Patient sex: M
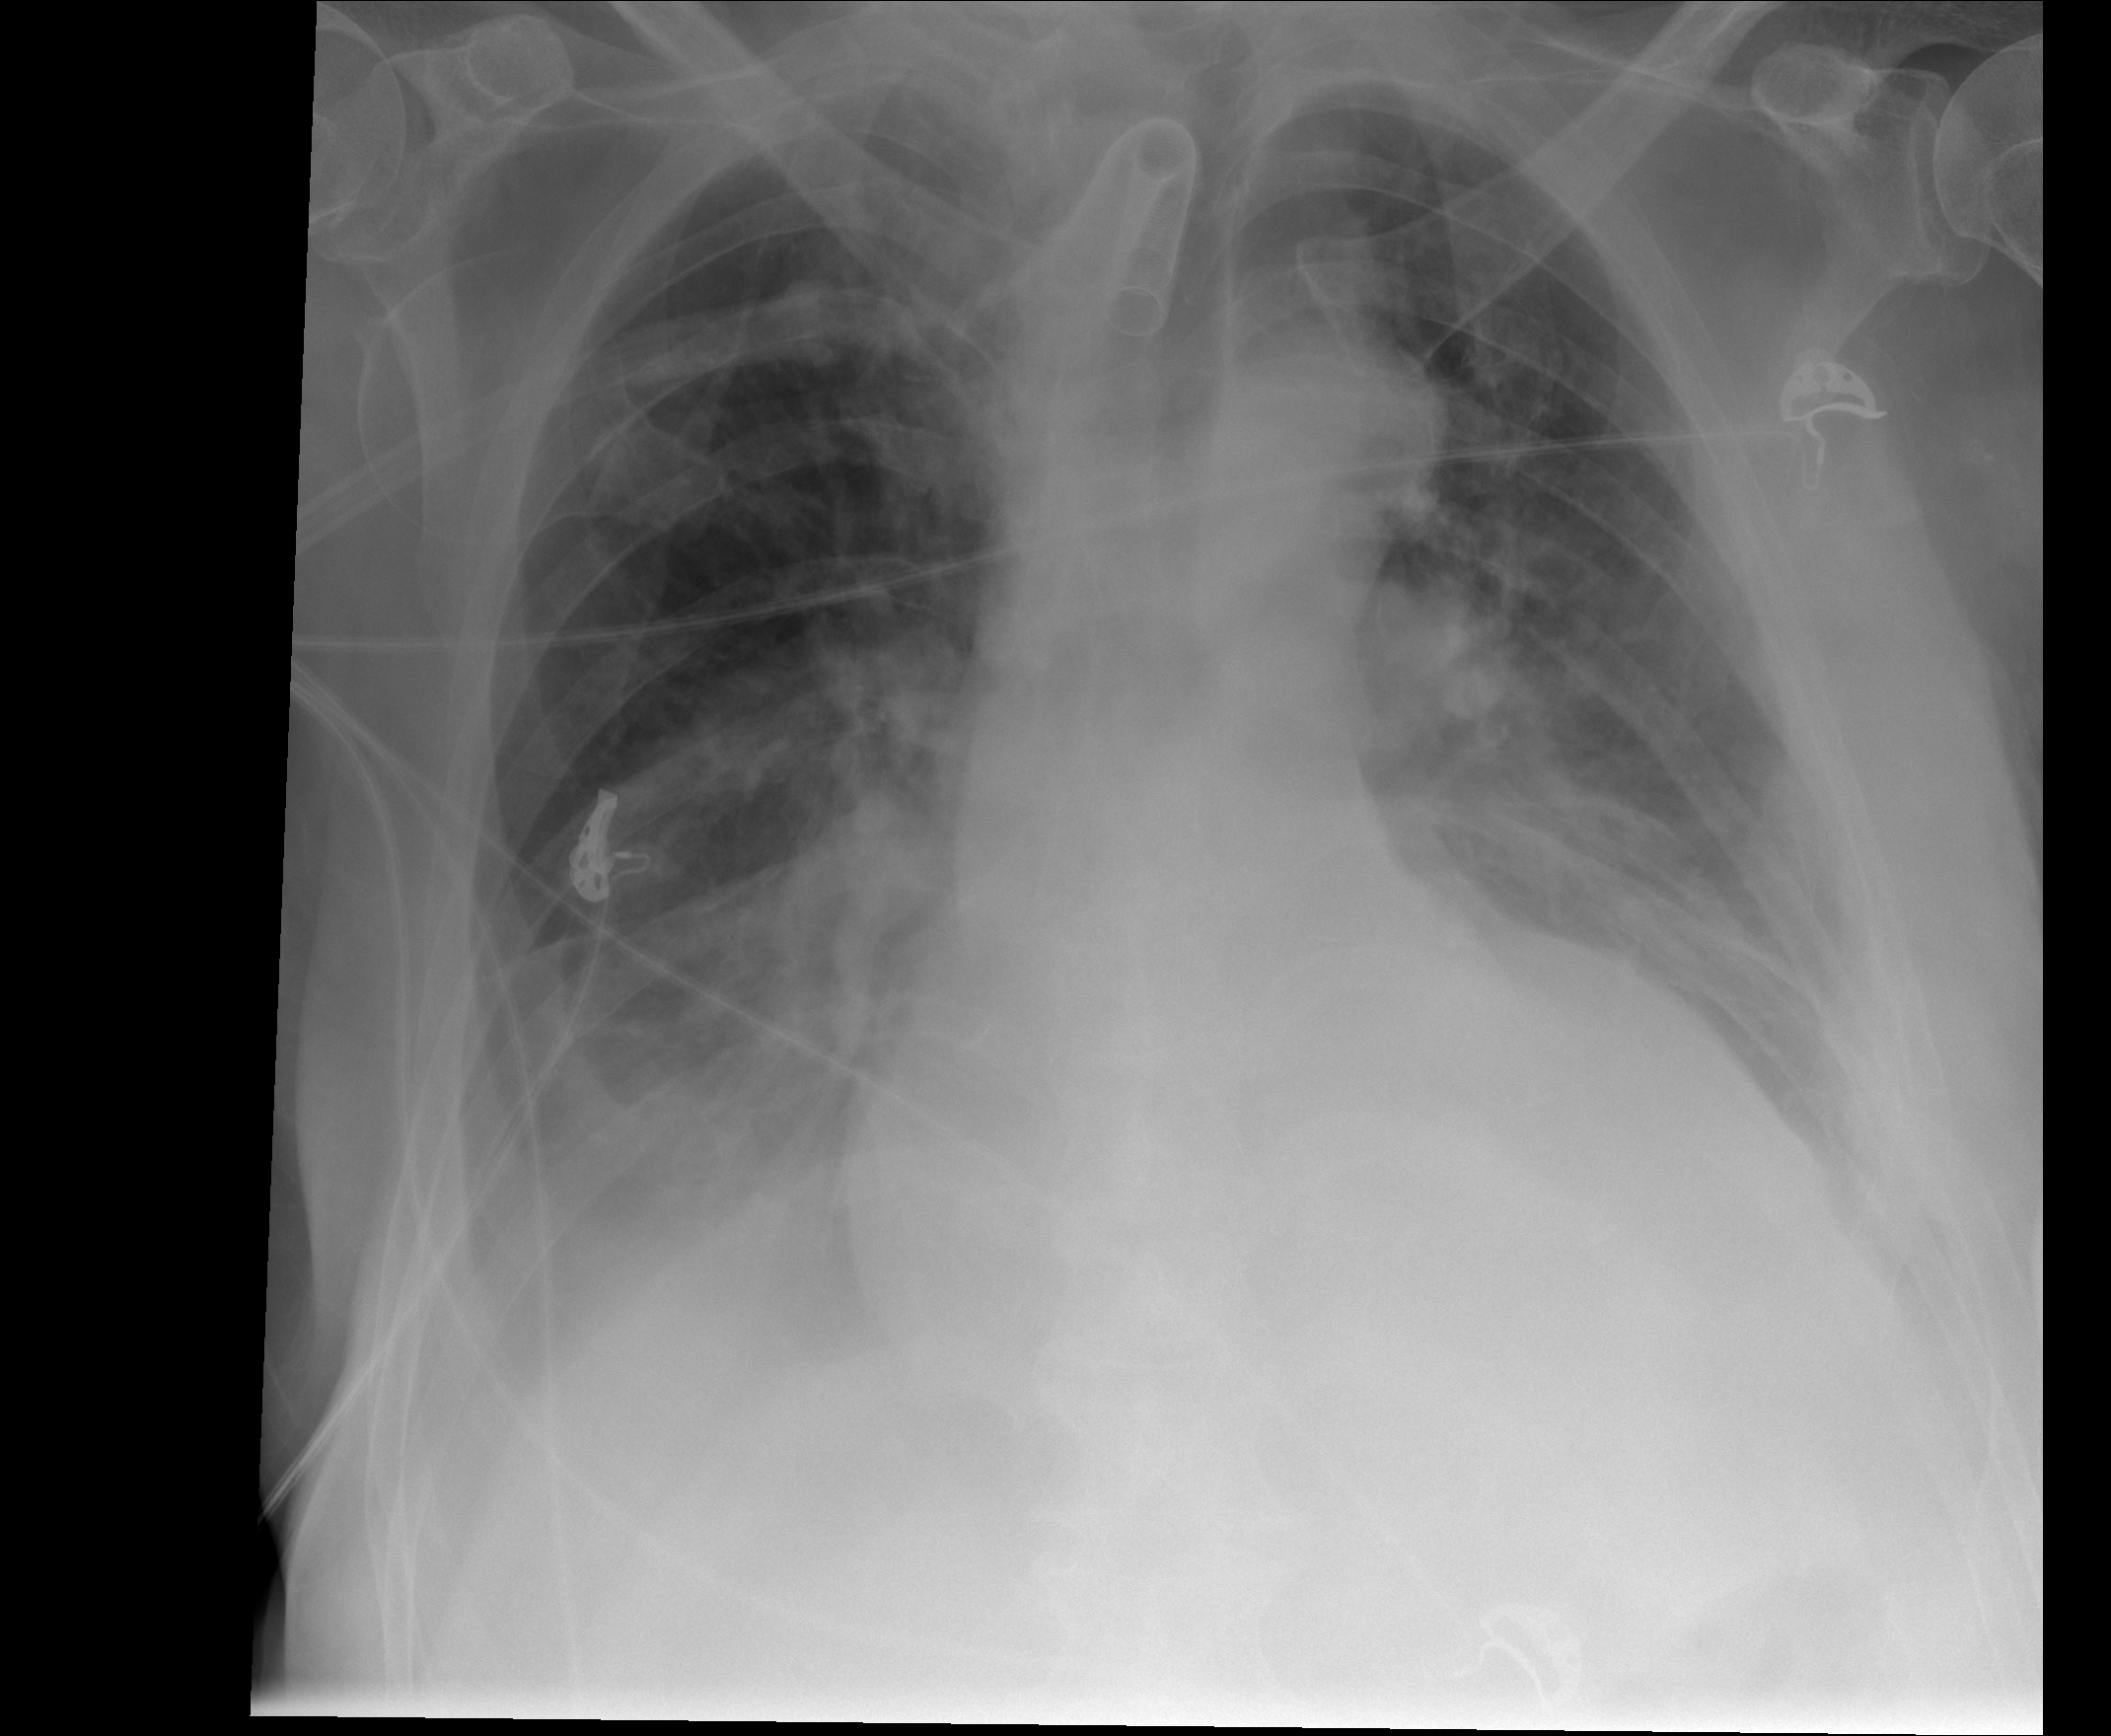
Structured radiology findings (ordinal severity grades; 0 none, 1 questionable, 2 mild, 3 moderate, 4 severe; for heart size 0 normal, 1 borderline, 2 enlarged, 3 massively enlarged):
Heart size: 2
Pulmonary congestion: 3
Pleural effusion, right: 2
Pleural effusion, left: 2
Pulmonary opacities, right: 2
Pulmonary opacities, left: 2
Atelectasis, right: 2
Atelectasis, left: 2